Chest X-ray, AP view. Patient: 10 years old, sex F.
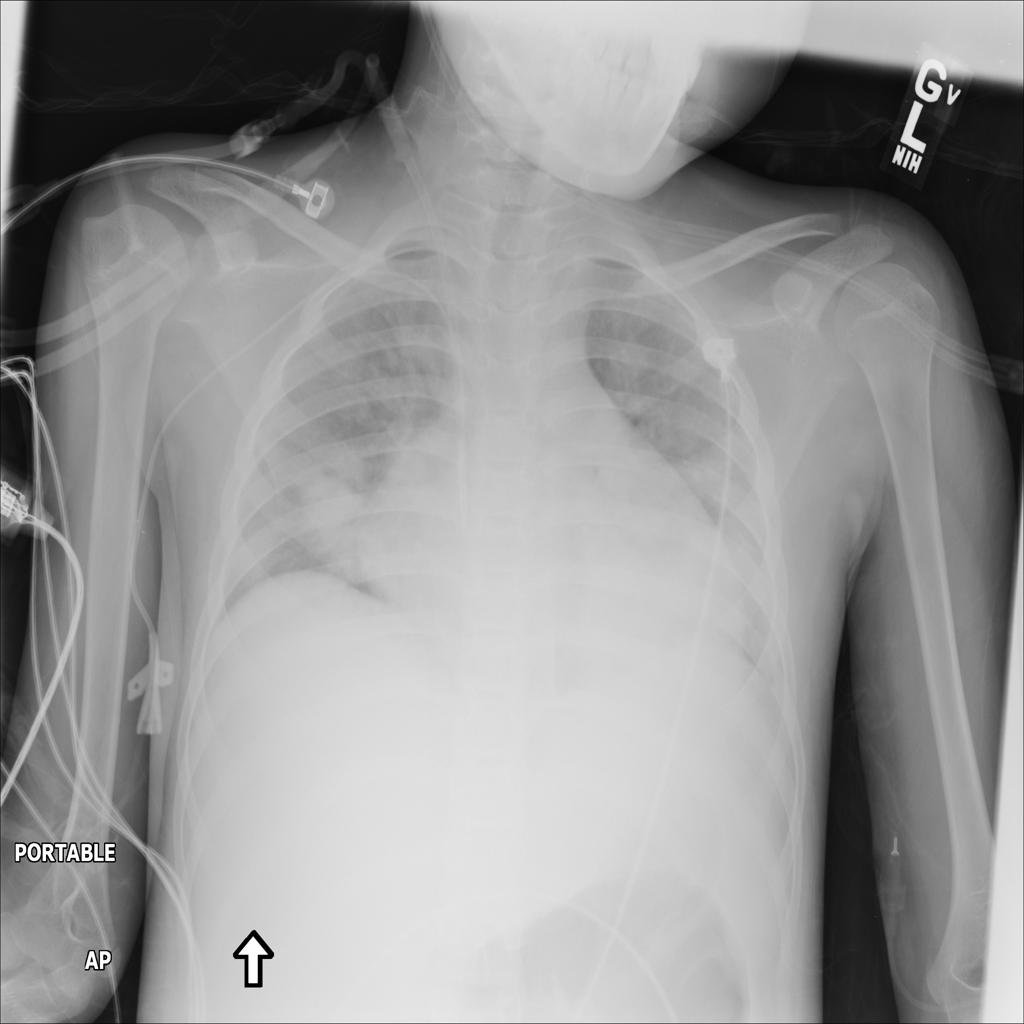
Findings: Cardiomegaly, Consolidation, Infiltration